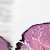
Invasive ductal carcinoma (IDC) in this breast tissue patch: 0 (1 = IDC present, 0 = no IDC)